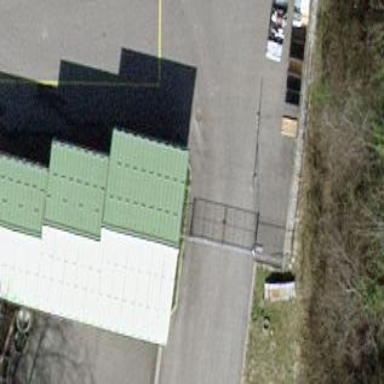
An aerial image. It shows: View of roof of building.